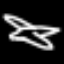
Label: airplane